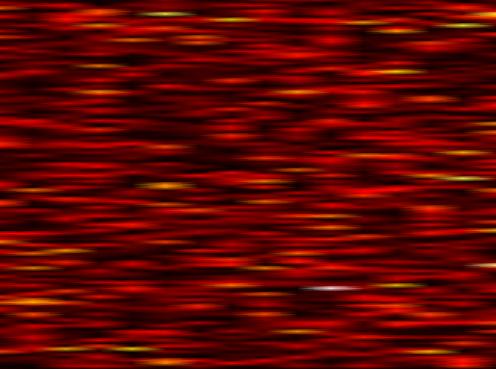
Label: FBMC